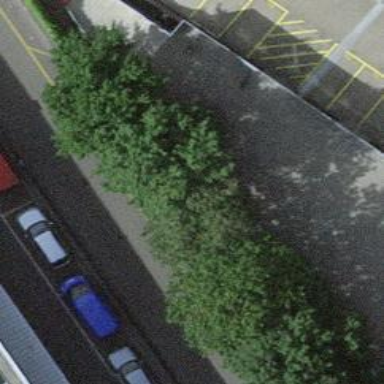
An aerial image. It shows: Urban tree with broadleaved evergreen leaves.